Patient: sex F, age 65
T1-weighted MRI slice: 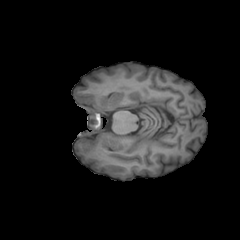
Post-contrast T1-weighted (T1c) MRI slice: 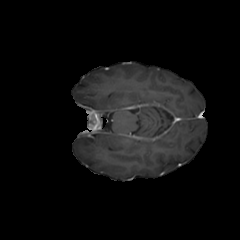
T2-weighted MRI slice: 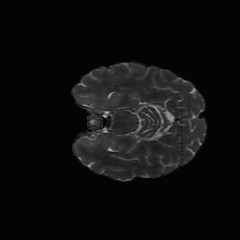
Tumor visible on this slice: no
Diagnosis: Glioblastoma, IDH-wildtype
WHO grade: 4